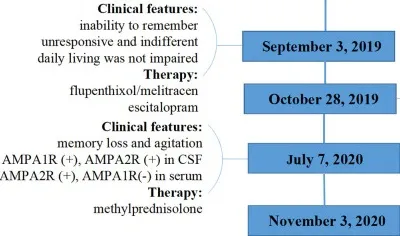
Timeline of the case.
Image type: chart (chart)